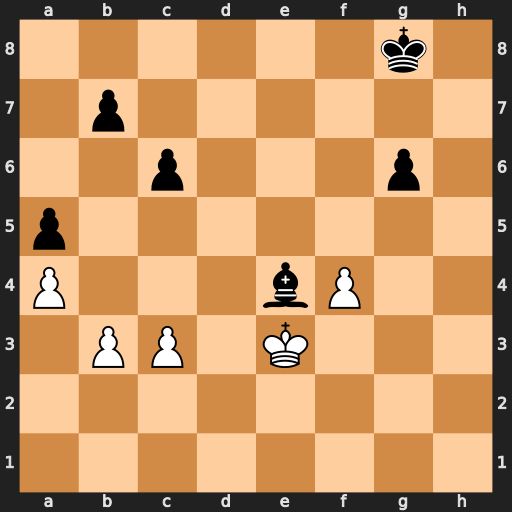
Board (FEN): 6k1/1p6/2p3p1/p7/P3bP2/1PP1K3/8/8
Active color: w
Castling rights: -
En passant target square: -
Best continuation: Kxe4 Kf7 Ke5